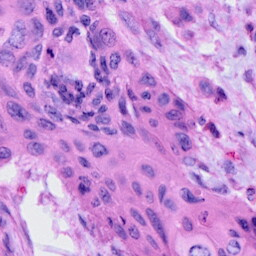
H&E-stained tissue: Cervix